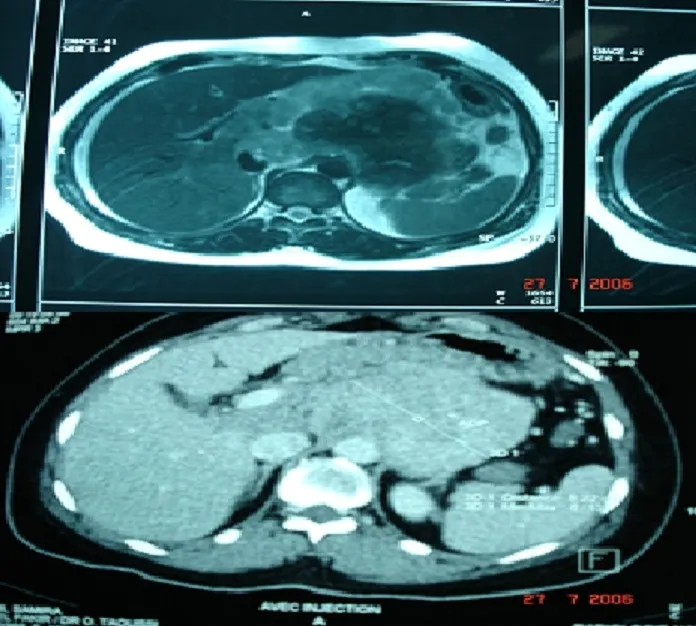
Abdominal CT scan: A large retroperitoneal tumor measuring 8, 22x8, 15 cm, heterogeneous, displaced the pancreas, second and third duodenum. The mass was also seen to be protruding into the retro aortic region. No liver metastatic.
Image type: radiology (ct)